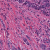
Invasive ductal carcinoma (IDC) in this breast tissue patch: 1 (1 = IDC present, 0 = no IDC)